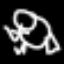
Label: frog